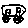
Label: car